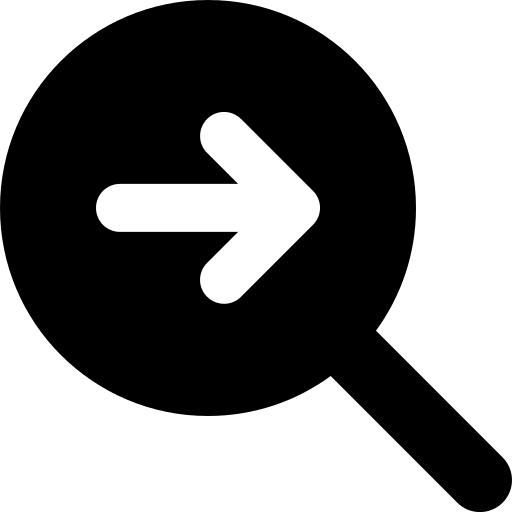
Tags: icon, FontAwesome, fa-icon, solid, magnifying, glass, arrow, right